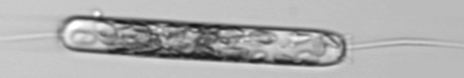
Label: Ditylum_brightwellii